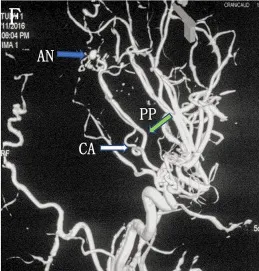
Preoperative digital subtracted angiography (DSA) [anteroposterior (AP).
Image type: radiology (mri)